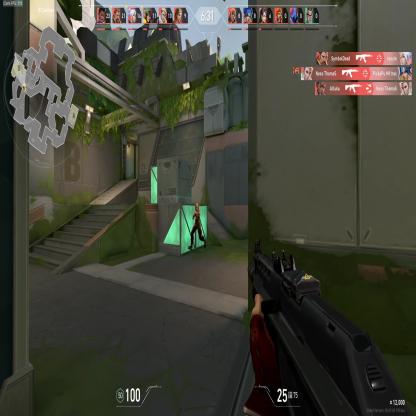
Label: enemy